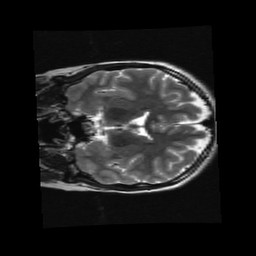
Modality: T2w
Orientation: coronal
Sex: female
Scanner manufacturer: ge
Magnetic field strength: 3 T
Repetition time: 5 s
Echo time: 0.101 s